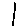
Label: line